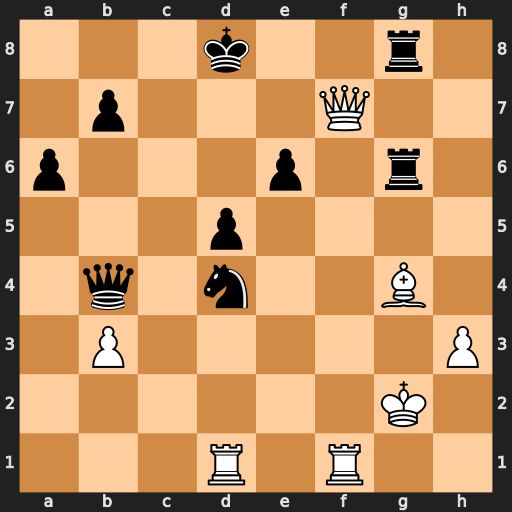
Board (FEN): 3k2r1/1p3Q2/p3p1r1/3p4/1q1n2B1/1P5P/6K1/3R1R2
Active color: w
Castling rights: -
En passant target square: -
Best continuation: Rf4 Qe7 Qxe7+ Kxe7 Rfxd4